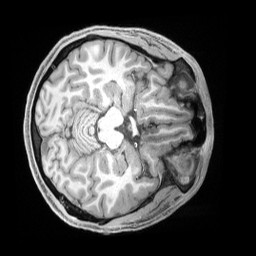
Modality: T1w
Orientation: axial
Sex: male
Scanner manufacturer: siemens
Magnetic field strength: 3 T
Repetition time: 2.4 s
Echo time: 0.00222 s